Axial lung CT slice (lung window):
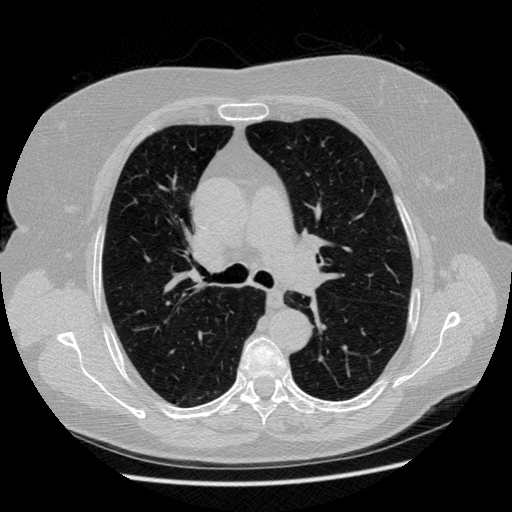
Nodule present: no